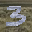
Label: 3